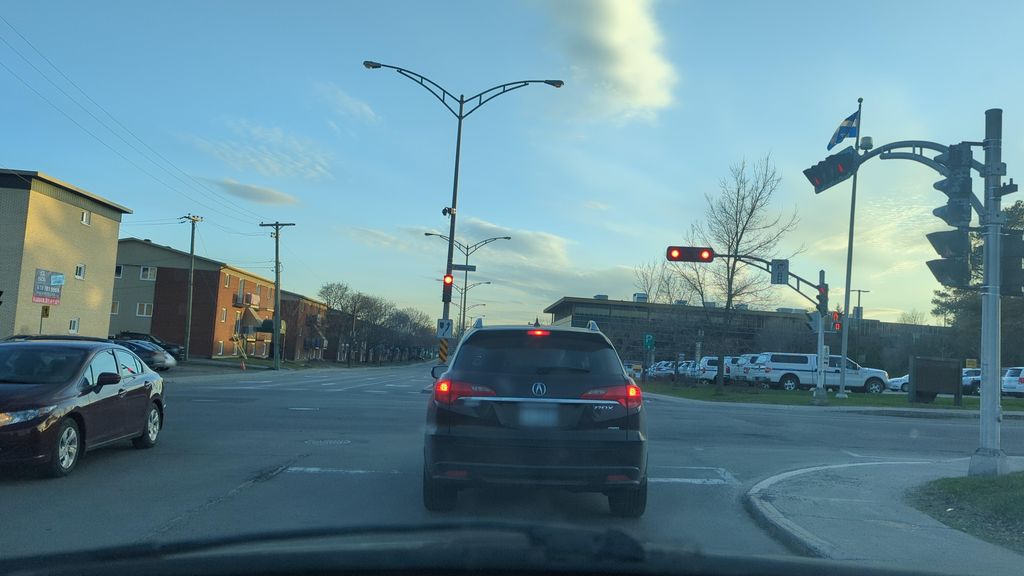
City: quebec_city